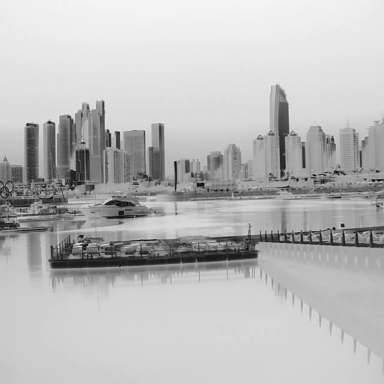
There are two canoes in the infrared image.